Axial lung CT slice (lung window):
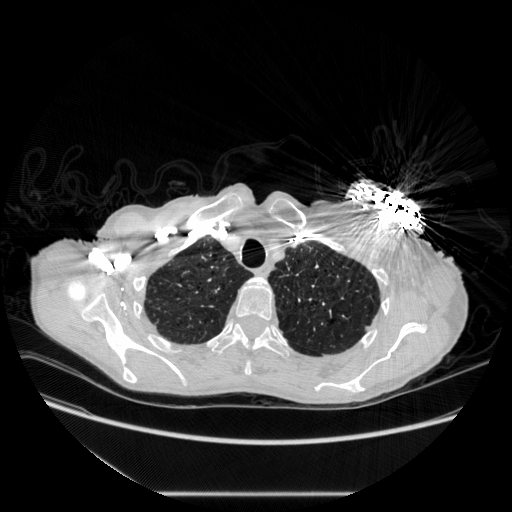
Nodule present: no